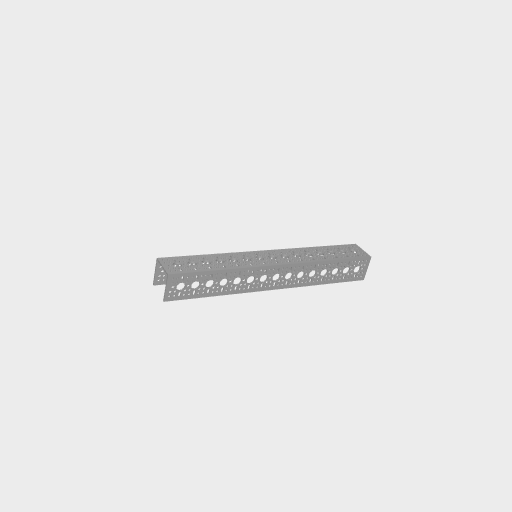
Part: UChannel15H